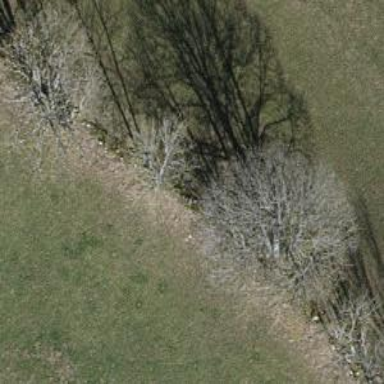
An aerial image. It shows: Wall barrier.